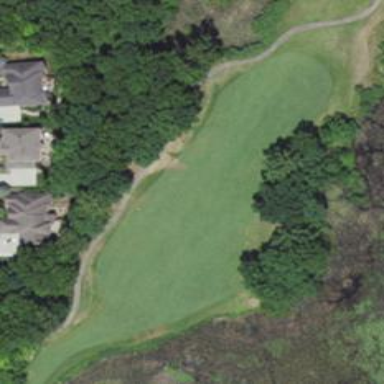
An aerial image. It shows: Golf hole.